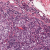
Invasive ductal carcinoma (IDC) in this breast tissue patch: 1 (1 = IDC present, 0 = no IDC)